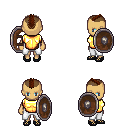
a pixel art fantasy rpg character, female body template, human, tanned skin, gold chest armor, white pants, brown short mohawk hairstyle, bracelets, ghillies, shield, four views (front, back, left, right), 2x2 character sprite sheet, small pixel art, hard edges, no anti-aliasing